Question: I am a beginner to Joomla development. I have developed a rating module which looks as below.

I have managed to get the ratings from my database, but I do not know how to insert into the database when user clicks the vote button.
I have a form in my module which contains the four drop down boxes and a submit button (Vote). Now I am planning to develop a component in order to process this form data. How should I develop my component to process this? And what should be the form action in my module?
Any help is appreciated. Thanks in advance.
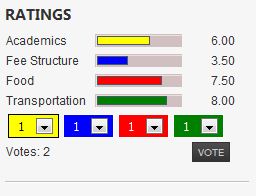
Answer: Create component
<URL>
Create module
<URL>
you must specify action of your module with JRoute
<URL>
look at component code example
'''
$controller->execute( JRequest::getWord( 'task' ) );
'''
so you must create controller and special task method for processing data
If you don't need component at all you can put logic in your module
In this way module should have form action to current page and process logic something like
'''
$elements = JRequest::getVar('vote_data', array(), 'post');
if(count($elements)) {
// do something
}
'''